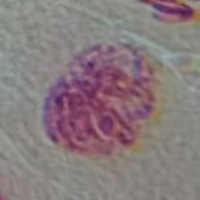
Label: prophase